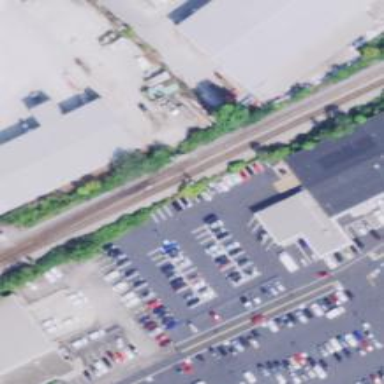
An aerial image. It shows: Railway signal.